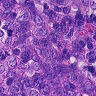
Metastatic tissue present: yes